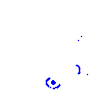
Particle: proton